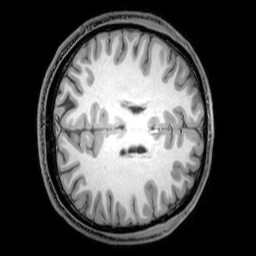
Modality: T1w
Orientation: axial
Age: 24
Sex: male
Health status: healthy
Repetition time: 0.081 s
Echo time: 0.037 s